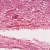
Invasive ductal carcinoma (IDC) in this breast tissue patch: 0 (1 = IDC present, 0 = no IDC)